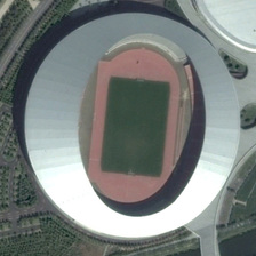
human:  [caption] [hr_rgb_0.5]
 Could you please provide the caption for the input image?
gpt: An oval building is a gymnasium.

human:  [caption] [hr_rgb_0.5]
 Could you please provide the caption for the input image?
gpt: There is a red track around the stadium.

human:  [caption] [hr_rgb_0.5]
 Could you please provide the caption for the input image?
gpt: There is a red truck around stadium stadium.

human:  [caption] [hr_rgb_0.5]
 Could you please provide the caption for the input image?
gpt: The oval tall building is the gymnasium.

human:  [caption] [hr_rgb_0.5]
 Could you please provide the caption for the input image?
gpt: The tall oval-shaped building is a gym.